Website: bh-photo
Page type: customer-info-address
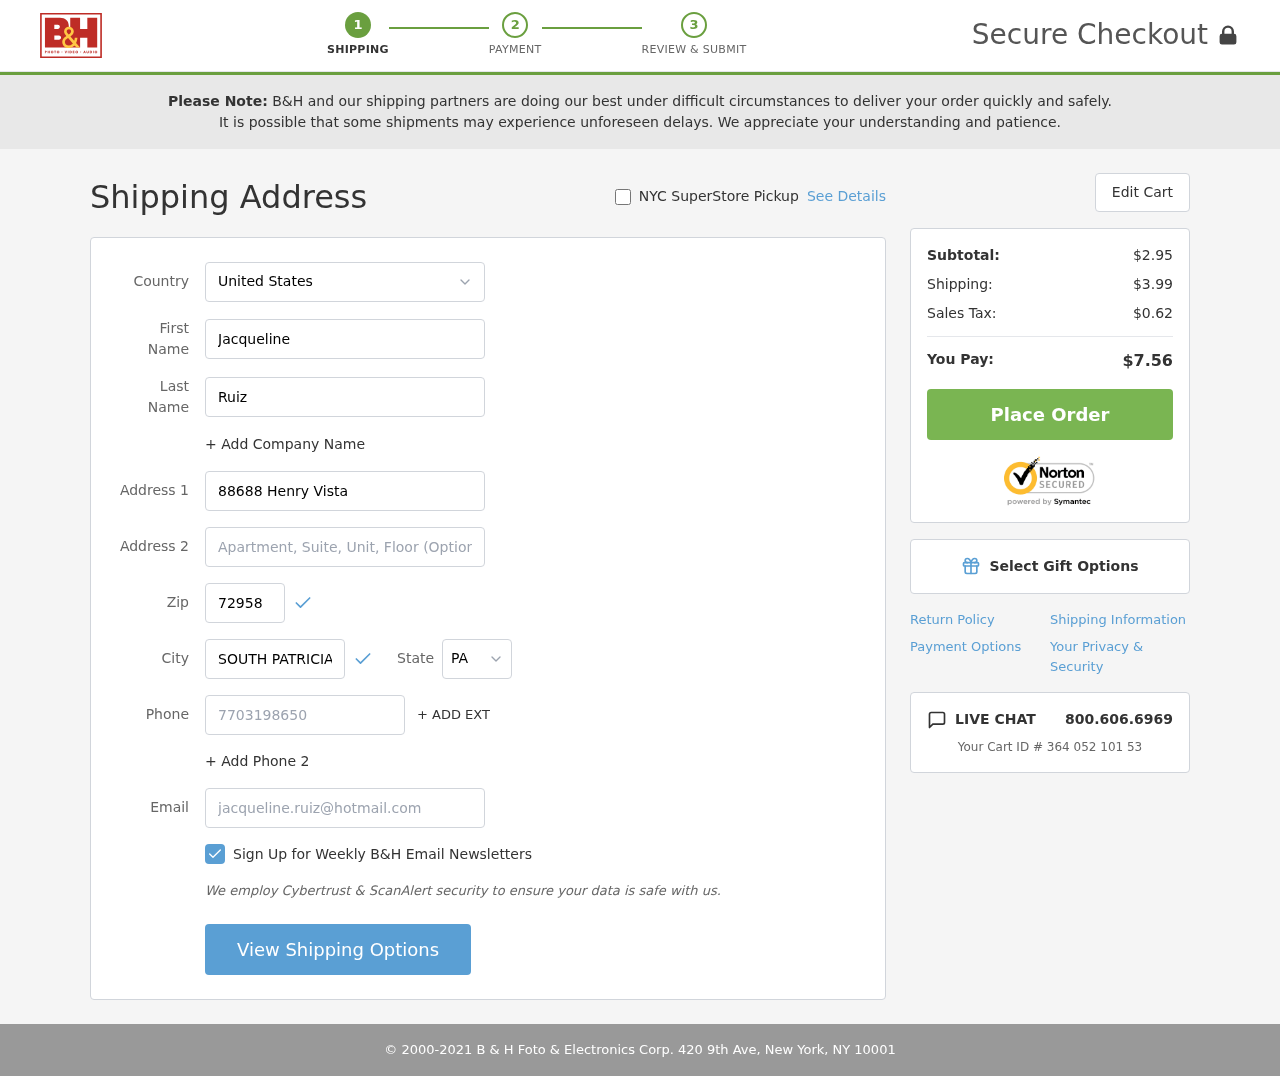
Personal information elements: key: PII_CITY
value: South Patriciaview
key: PII_COUNTRY
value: United States
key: PII_EMAIL
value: jacqueline.ruiz@hotmail.com
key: PII_FIRSTNAME
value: Jacqueline
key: PII_LASTNAME
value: Ruiz
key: PII_PHONE
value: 7703198650
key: PII_POSTCODE
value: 72958
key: PII_STATE_ABBR
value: PA
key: PII_STREET
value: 88688 Henry Vista
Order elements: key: ORDER_SUBTOTAL
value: $2.95
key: ORDER_SHIPPING_COST
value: $3.99
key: ORDER_TAX
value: $0.62
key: ORDER_TOTAL
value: $7.56
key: ORDER_ID
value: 364 052 101 53